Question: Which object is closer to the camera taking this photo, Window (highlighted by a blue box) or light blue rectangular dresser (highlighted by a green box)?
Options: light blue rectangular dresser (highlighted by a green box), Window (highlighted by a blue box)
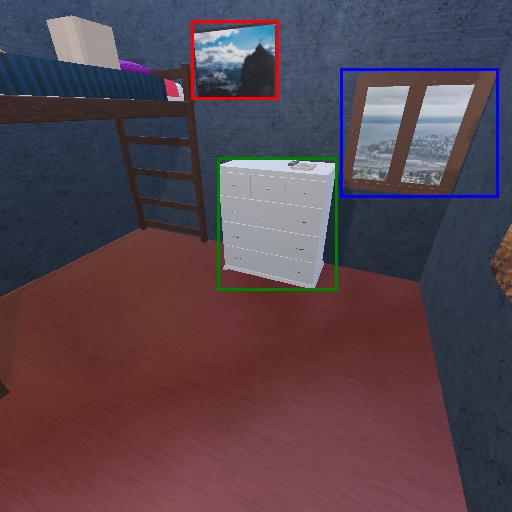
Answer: light blue rectangular dresser (highlighted by a green box)